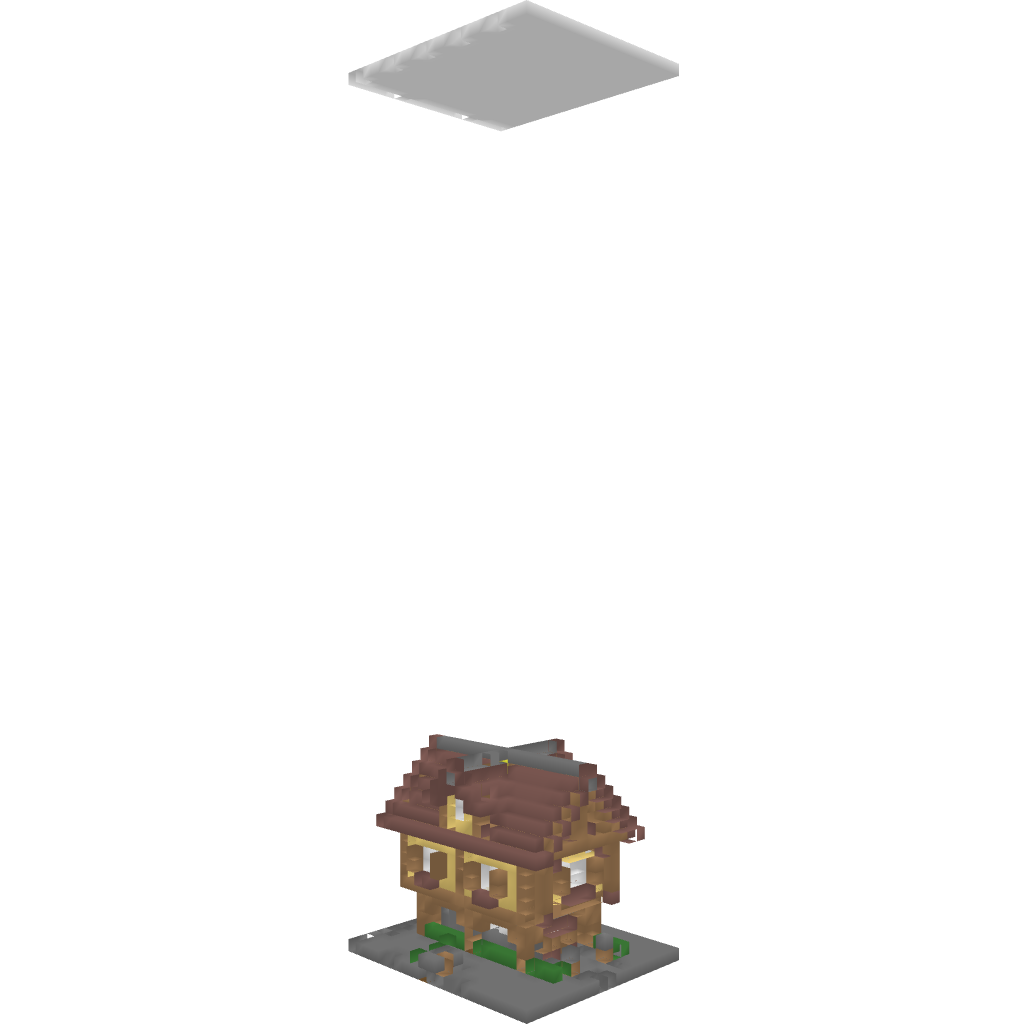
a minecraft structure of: Medieval Cottage good quality